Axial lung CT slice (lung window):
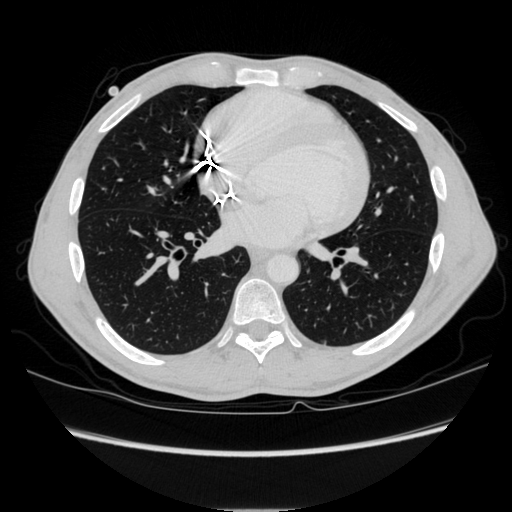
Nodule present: yes
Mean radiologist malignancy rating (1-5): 2.75